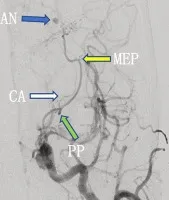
Lateral. Views.
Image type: radiology (ct)